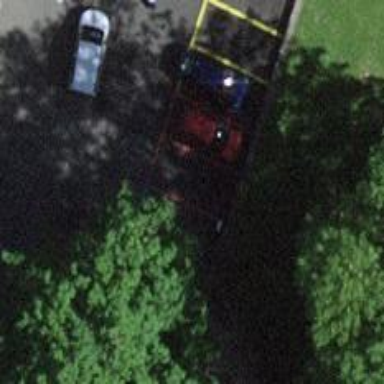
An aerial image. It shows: Car sharing facility.